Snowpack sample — Buffalo Mountain, Silverthorne, Colorado, USA (2/22/26, 2:02 PM MST)
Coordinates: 39.622, -106.113
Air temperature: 33 °F
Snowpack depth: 63 cm
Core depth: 20 cm
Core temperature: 24.8 °F
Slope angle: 11°, slope face: 116°
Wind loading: low
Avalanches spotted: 0
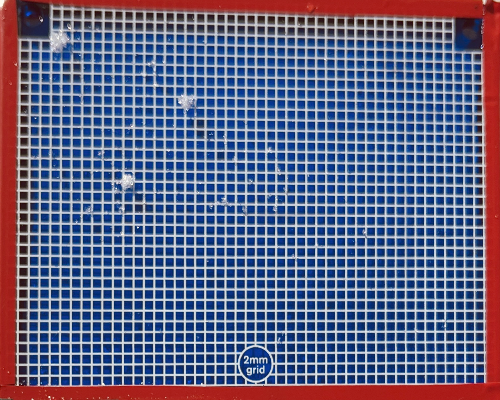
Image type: profile
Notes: In a firebreak similar to site 1, minimal wind loading with no spotted avalanches (not many faces in view though)